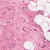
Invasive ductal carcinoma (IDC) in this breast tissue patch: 0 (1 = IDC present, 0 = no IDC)